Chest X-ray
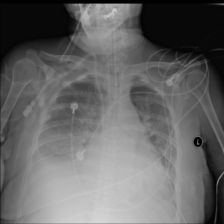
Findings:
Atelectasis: negative
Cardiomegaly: negative
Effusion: negative
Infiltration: positive
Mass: negative
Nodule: negative
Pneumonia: negative
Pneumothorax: negative
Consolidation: negative
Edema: negative
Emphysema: negative
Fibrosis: negative
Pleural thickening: negative
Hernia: negative